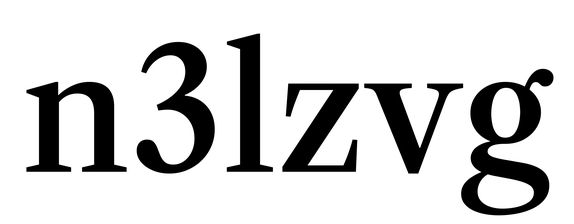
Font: LibreCaslonText_Medium